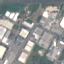
Land use / land cover: Industrial